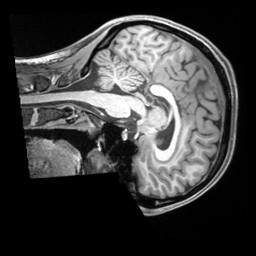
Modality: T1w
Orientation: sagittal
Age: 25
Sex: female
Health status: ill
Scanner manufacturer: siemens
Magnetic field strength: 3 T
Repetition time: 2.2 s
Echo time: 0.00218 s